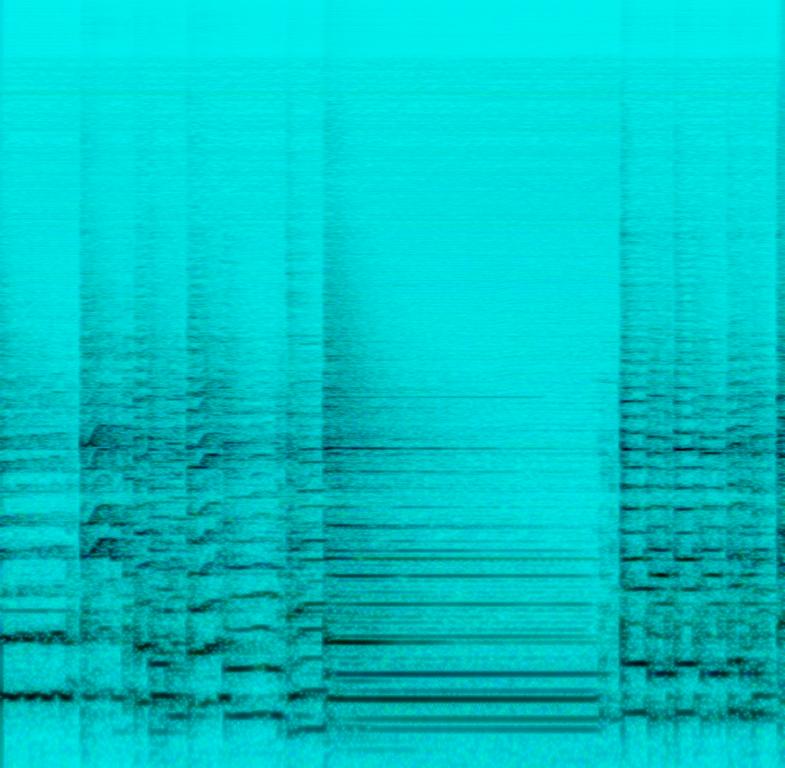
Someone is playing a slightly distorted e-guitar. A funky riff is being played and repeated. The audio-quality is not the best. This is an amateur recording.